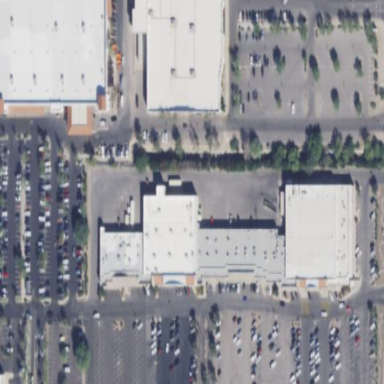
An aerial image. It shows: Retail area.